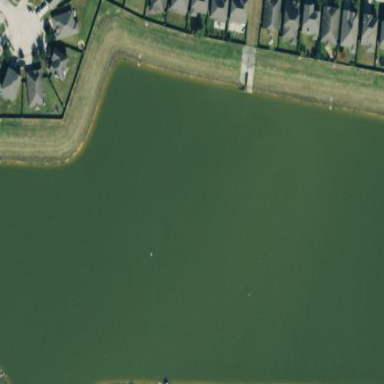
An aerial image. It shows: Retention basin containing natural water.